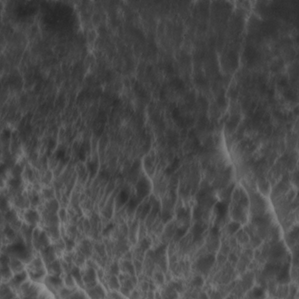
Label: non_frost